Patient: sex M, age 32
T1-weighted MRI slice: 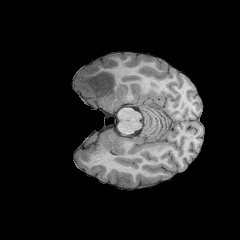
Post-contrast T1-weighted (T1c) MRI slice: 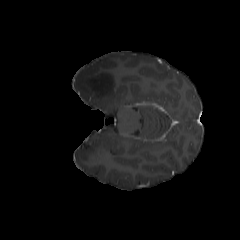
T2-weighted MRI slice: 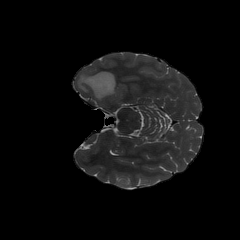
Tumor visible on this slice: yes
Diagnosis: Astrocytoma, IDH-mutant
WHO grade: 2